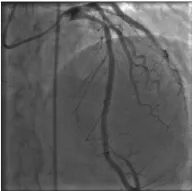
Coronary angiography of an essential thrombocythemia case with acute myocardial infarction. Second time admissions.
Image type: radiology (ultrasound)